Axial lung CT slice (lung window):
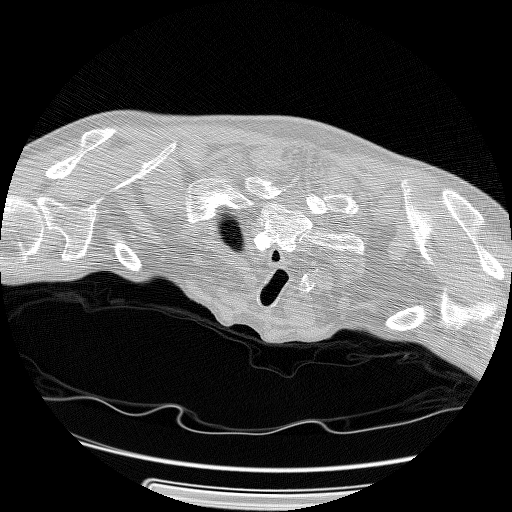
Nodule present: no